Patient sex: F
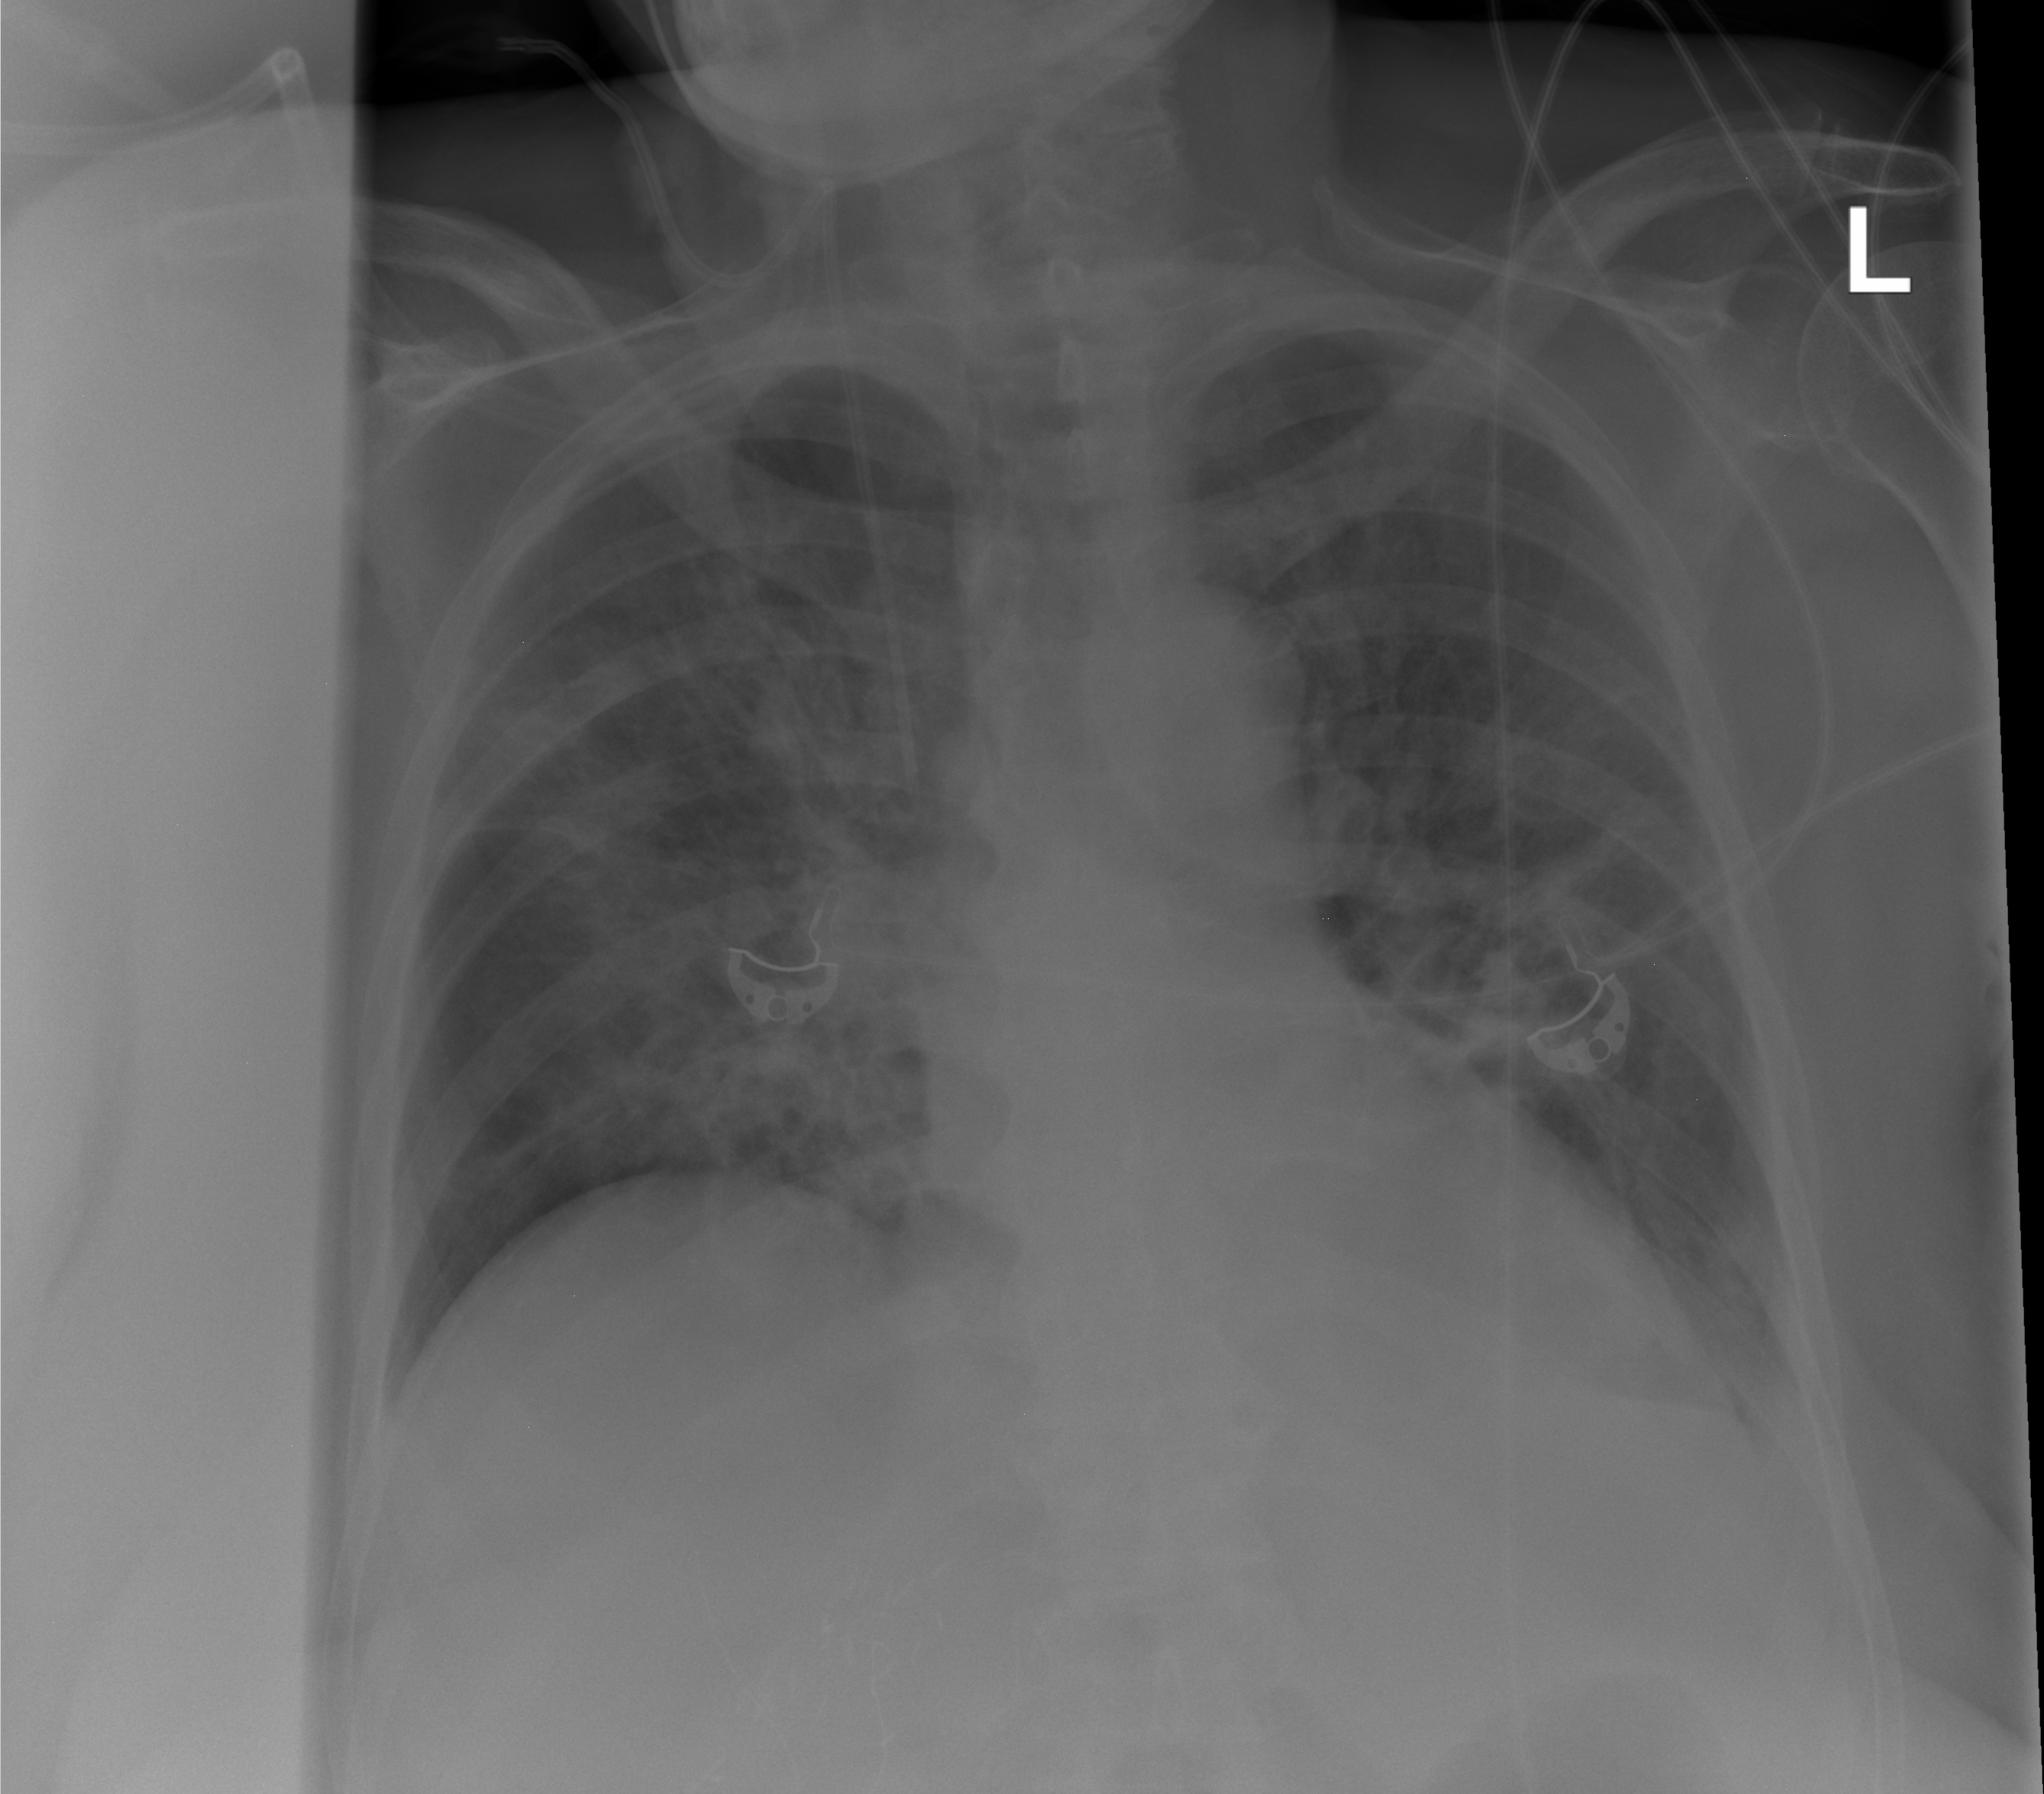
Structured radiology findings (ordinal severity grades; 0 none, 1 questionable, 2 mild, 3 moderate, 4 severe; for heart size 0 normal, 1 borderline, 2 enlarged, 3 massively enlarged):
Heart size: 0
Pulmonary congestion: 2
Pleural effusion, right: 0
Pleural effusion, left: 2
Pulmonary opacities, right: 2
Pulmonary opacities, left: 2
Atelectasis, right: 3
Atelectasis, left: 2